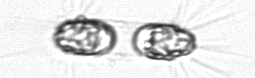
Label: Corethron_hystrix